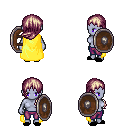
a pixel art fantasy rpg character, female body template, dark elf, purple skin, yellow cape, magenta pants, white blonde left-swept hairstyle, black slippers, shield, four views (front, back, left, right), 2x2 character sprite sheet, small pixel art, hard edges, no anti-aliasing